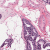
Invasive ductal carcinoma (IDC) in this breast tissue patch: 0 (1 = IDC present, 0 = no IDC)